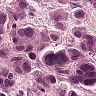
Metastatic tissue present: yes